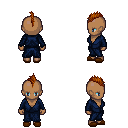
a pixel art fantasy rpg character, female body template, human, dark skin, blue robe, gold greaves, brunette mohawk hairstyle, brown slippers, four views (front, back, left, right), 2x2 character sprite sheet, small pixel art, hard edges, no anti-aliasing